Aerial crown-view tile of a tropical tree (Barro Colorado Island, Panama), acquired 20250512:
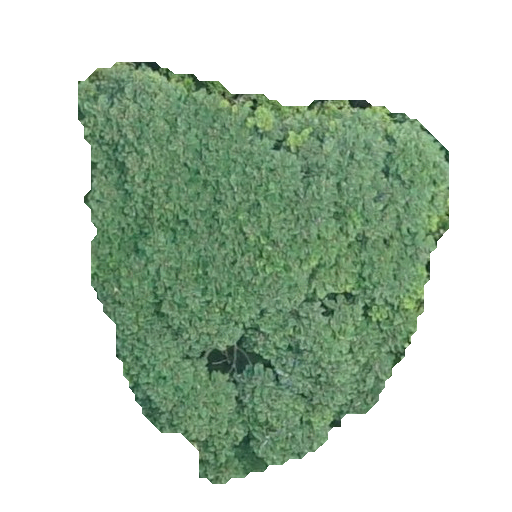
Species: Jacaranda copaia
GBIF accepted scientific name: Jacaranda copaia
Crown area: 163.32 m²